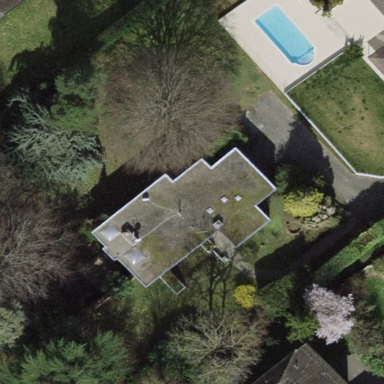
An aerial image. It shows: Garden enclosed by fence.